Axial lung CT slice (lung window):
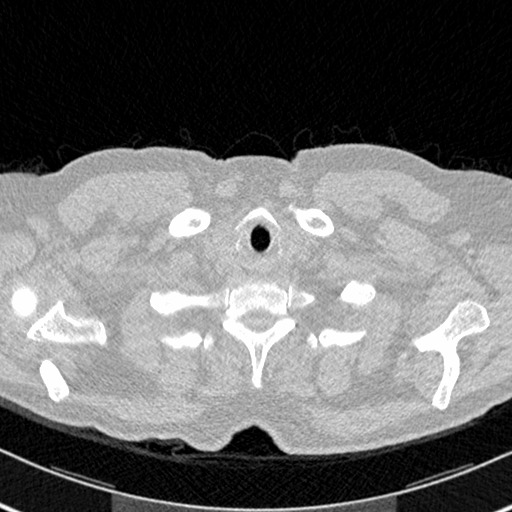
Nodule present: no